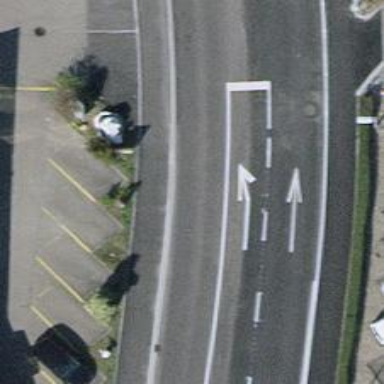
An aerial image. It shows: Secondary road with asphalt surface. It has separate sidewalk and advisory cycle lane.